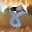
Label: 8